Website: home-depot
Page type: account-dashboard
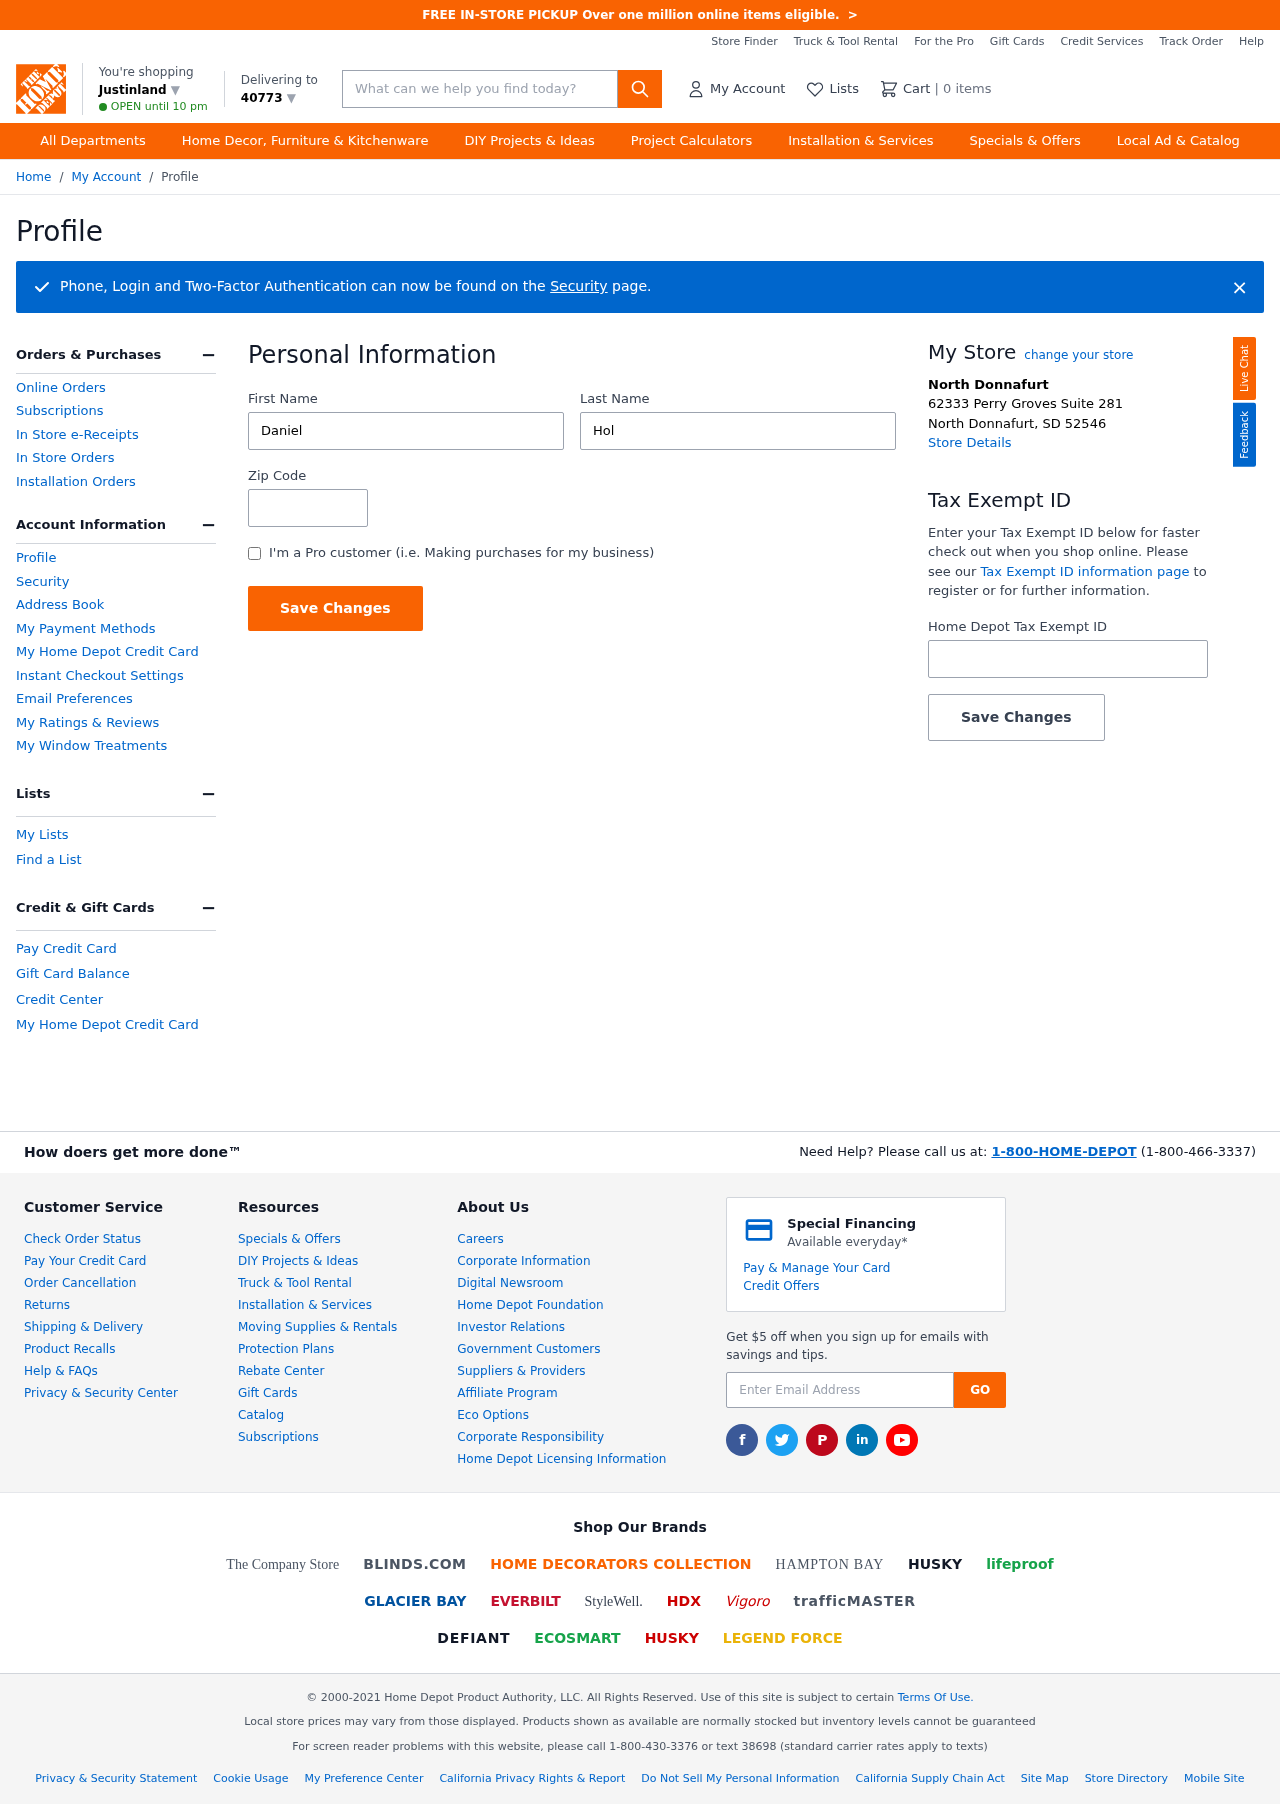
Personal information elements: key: PII_CITY
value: Justinland ▼
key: PII_FIRSTNAME
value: Daniel
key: PII_LASTNAME
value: Holmes
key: PII_LOCATION1_CITY
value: North Donnafurt
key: PII_LOCATION1_CITY_STATE_ZIP
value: North Donnafurt, SD 52546
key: PII_LOCATION1_STREET
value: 62333 Perry Groves Suite 281
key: PII_POSTCODE
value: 40773 ▼
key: PII_POSTCODE
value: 40773
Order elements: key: ORDER_NUM_ITEMS
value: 0
Search elements: key: HEADER_SEARCH
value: What can we help you find today?